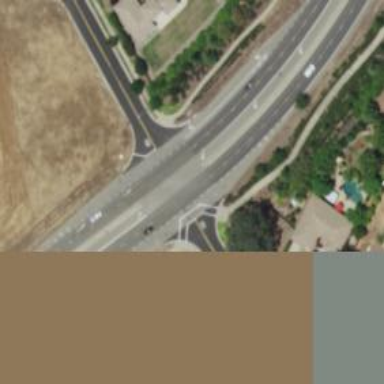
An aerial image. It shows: Road with stop sign.